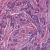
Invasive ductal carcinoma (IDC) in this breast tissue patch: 1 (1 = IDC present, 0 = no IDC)